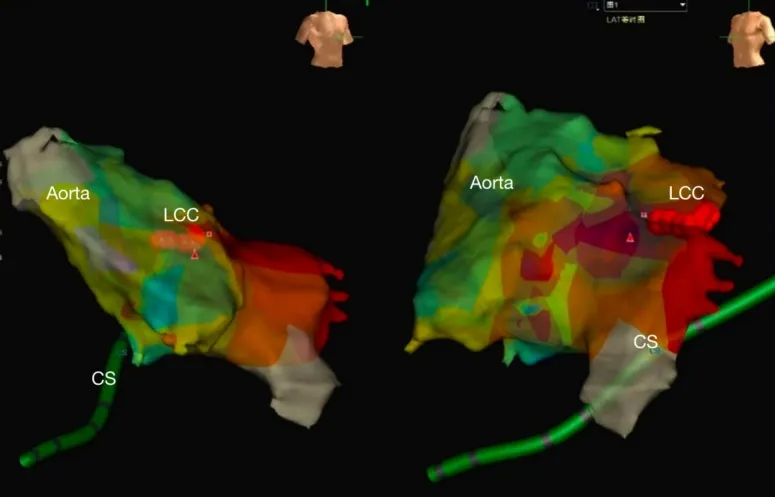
The NavX three-dimensional (3D) mapping system showed the local aorta and left ventricle, the successive red points were ablation target located the left coronary sinus. (CS, coronary sinus, LCC, left coronary cusp).
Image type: radiology (ultrasound)